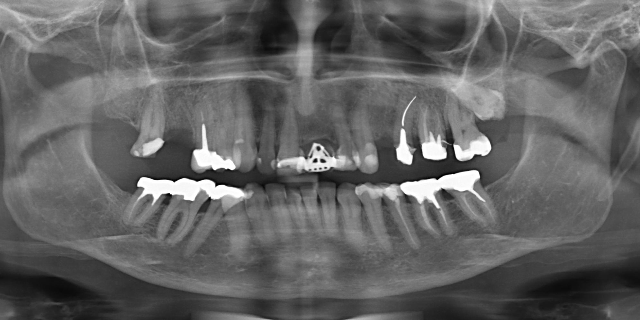
adult